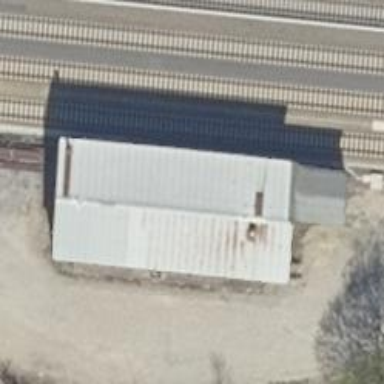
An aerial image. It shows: Warehouse building.